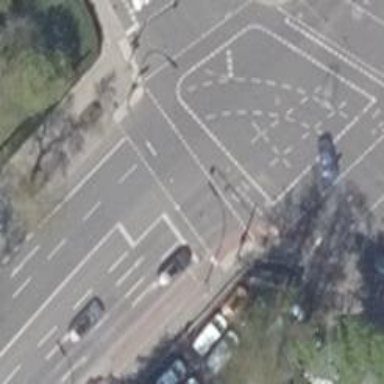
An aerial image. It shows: Road crossing with traffic signals.